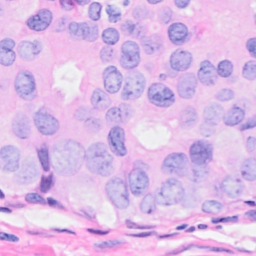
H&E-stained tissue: Breast